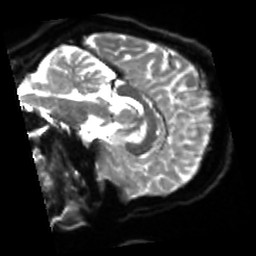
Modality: sbref
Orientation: sagittal
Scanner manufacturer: siemens
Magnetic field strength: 3 T
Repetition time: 4 s
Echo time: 0.0594 s